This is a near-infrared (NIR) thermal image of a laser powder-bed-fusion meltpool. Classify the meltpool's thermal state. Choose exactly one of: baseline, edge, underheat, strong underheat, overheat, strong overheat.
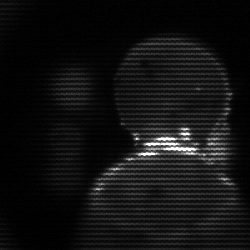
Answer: edge